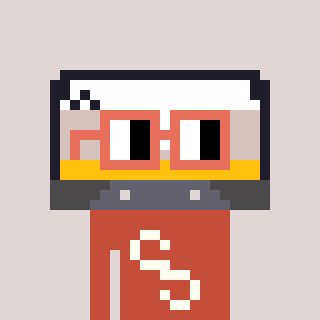
a pixel art character with square orange glasses, a cassette tape-shaped head and a rust-colored body on a warm background